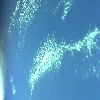
Label: water